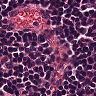
Metastatic tissue present: no